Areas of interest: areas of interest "Wanda Plaza (Zhongshan Branch)"
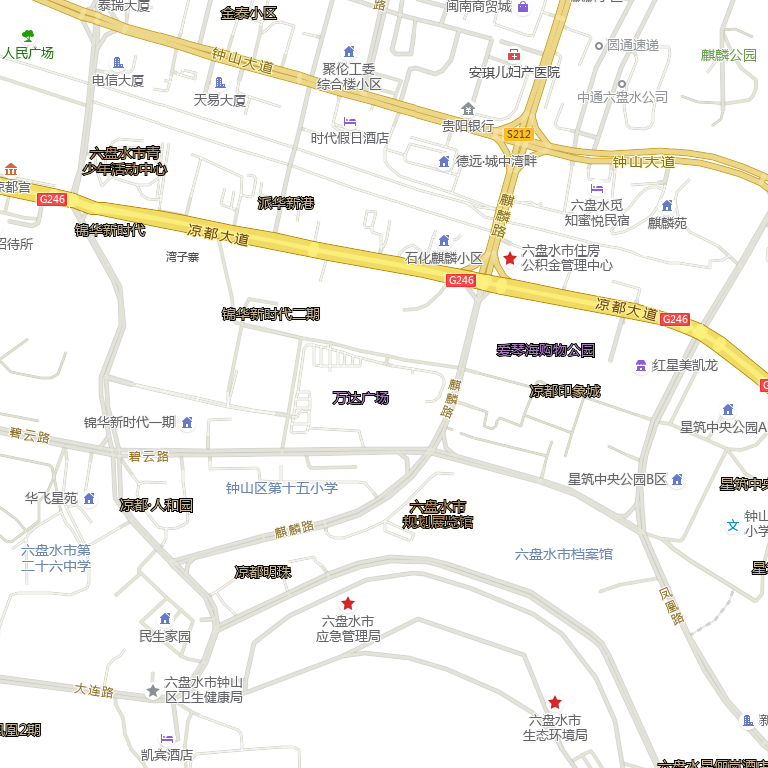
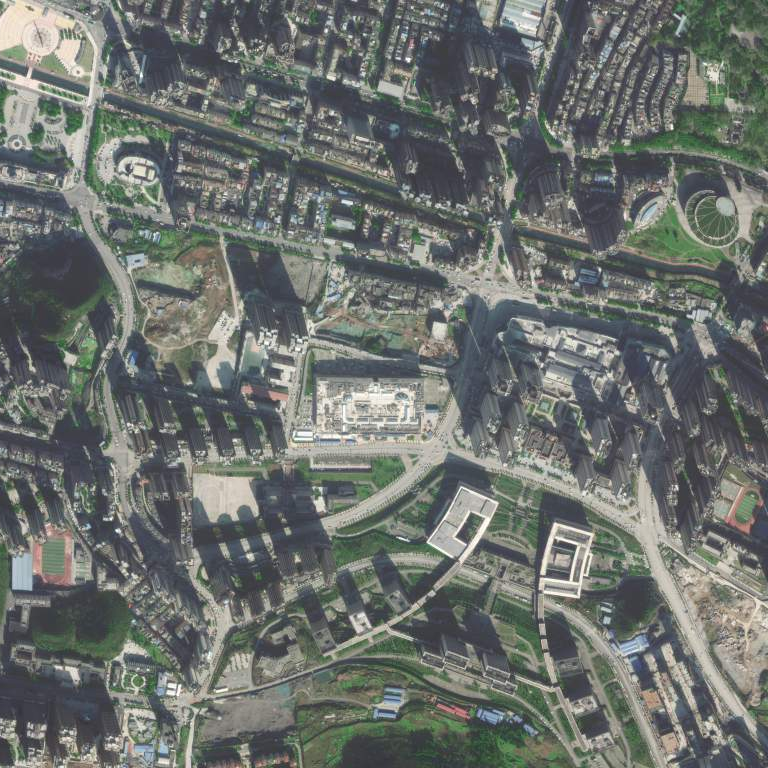